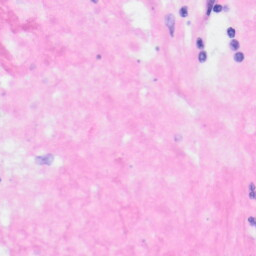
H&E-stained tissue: Kidney